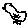
Label: bird